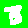
Digit: 3